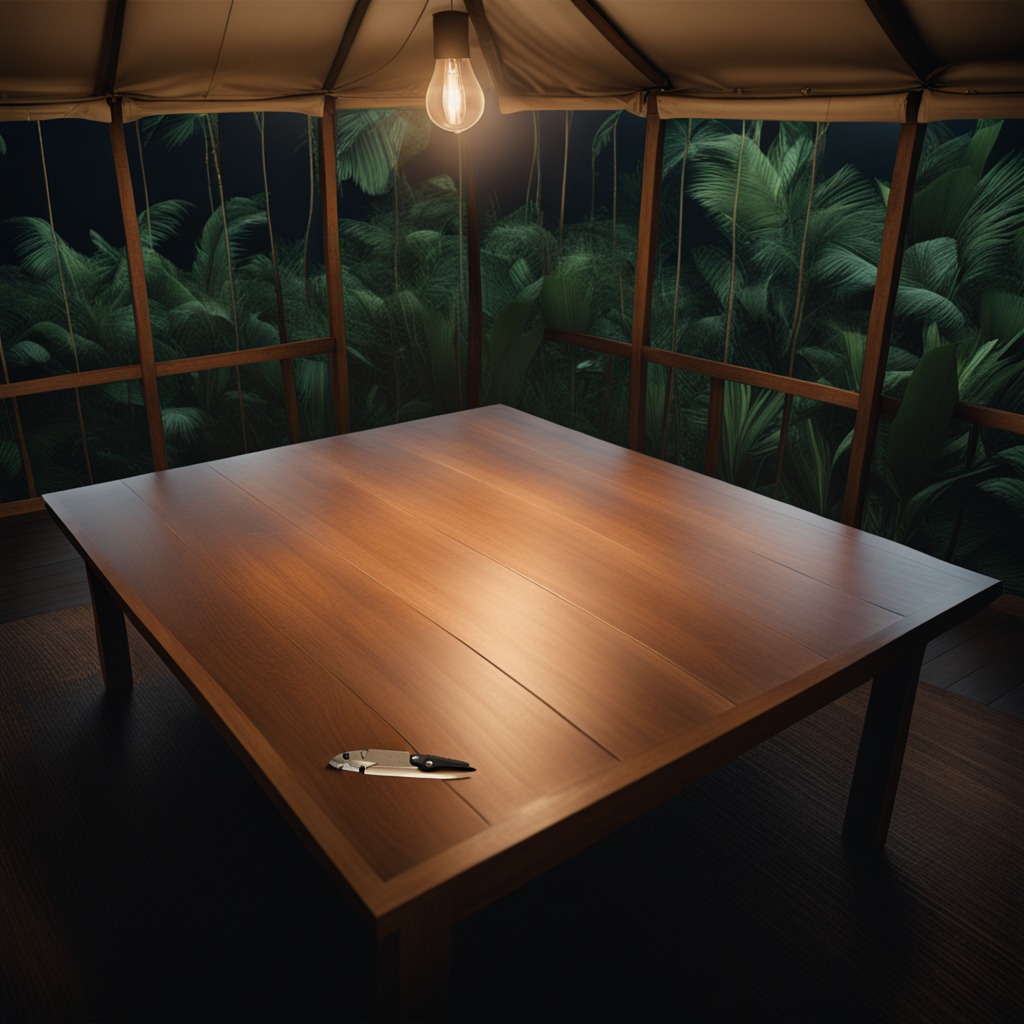
A utility knife lying on a clean wooden table inside a jungle field workshop tent at night dim ambient light soft shadows worn but